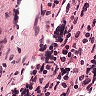
Metastatic tissue present: no